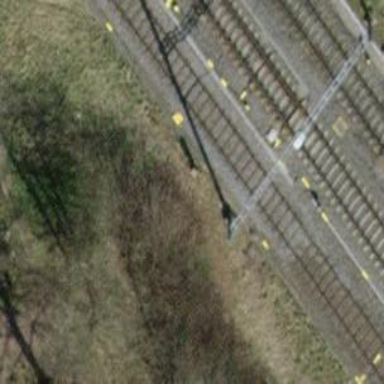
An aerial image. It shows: Railway track with electrified contact lines. This is siding track.